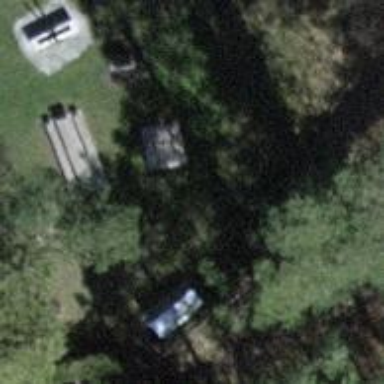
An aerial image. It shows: Picnic table located in leisure land area.